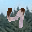
Label: 4